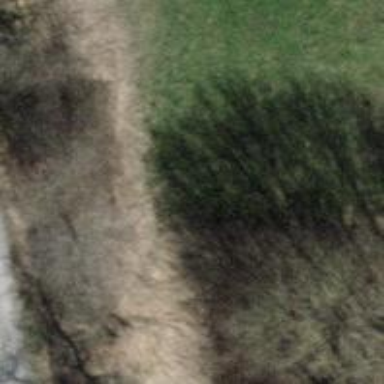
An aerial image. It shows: Row of broadleaved trees.